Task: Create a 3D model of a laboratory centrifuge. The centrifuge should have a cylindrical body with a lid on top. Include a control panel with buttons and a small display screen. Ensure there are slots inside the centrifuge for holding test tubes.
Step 616:
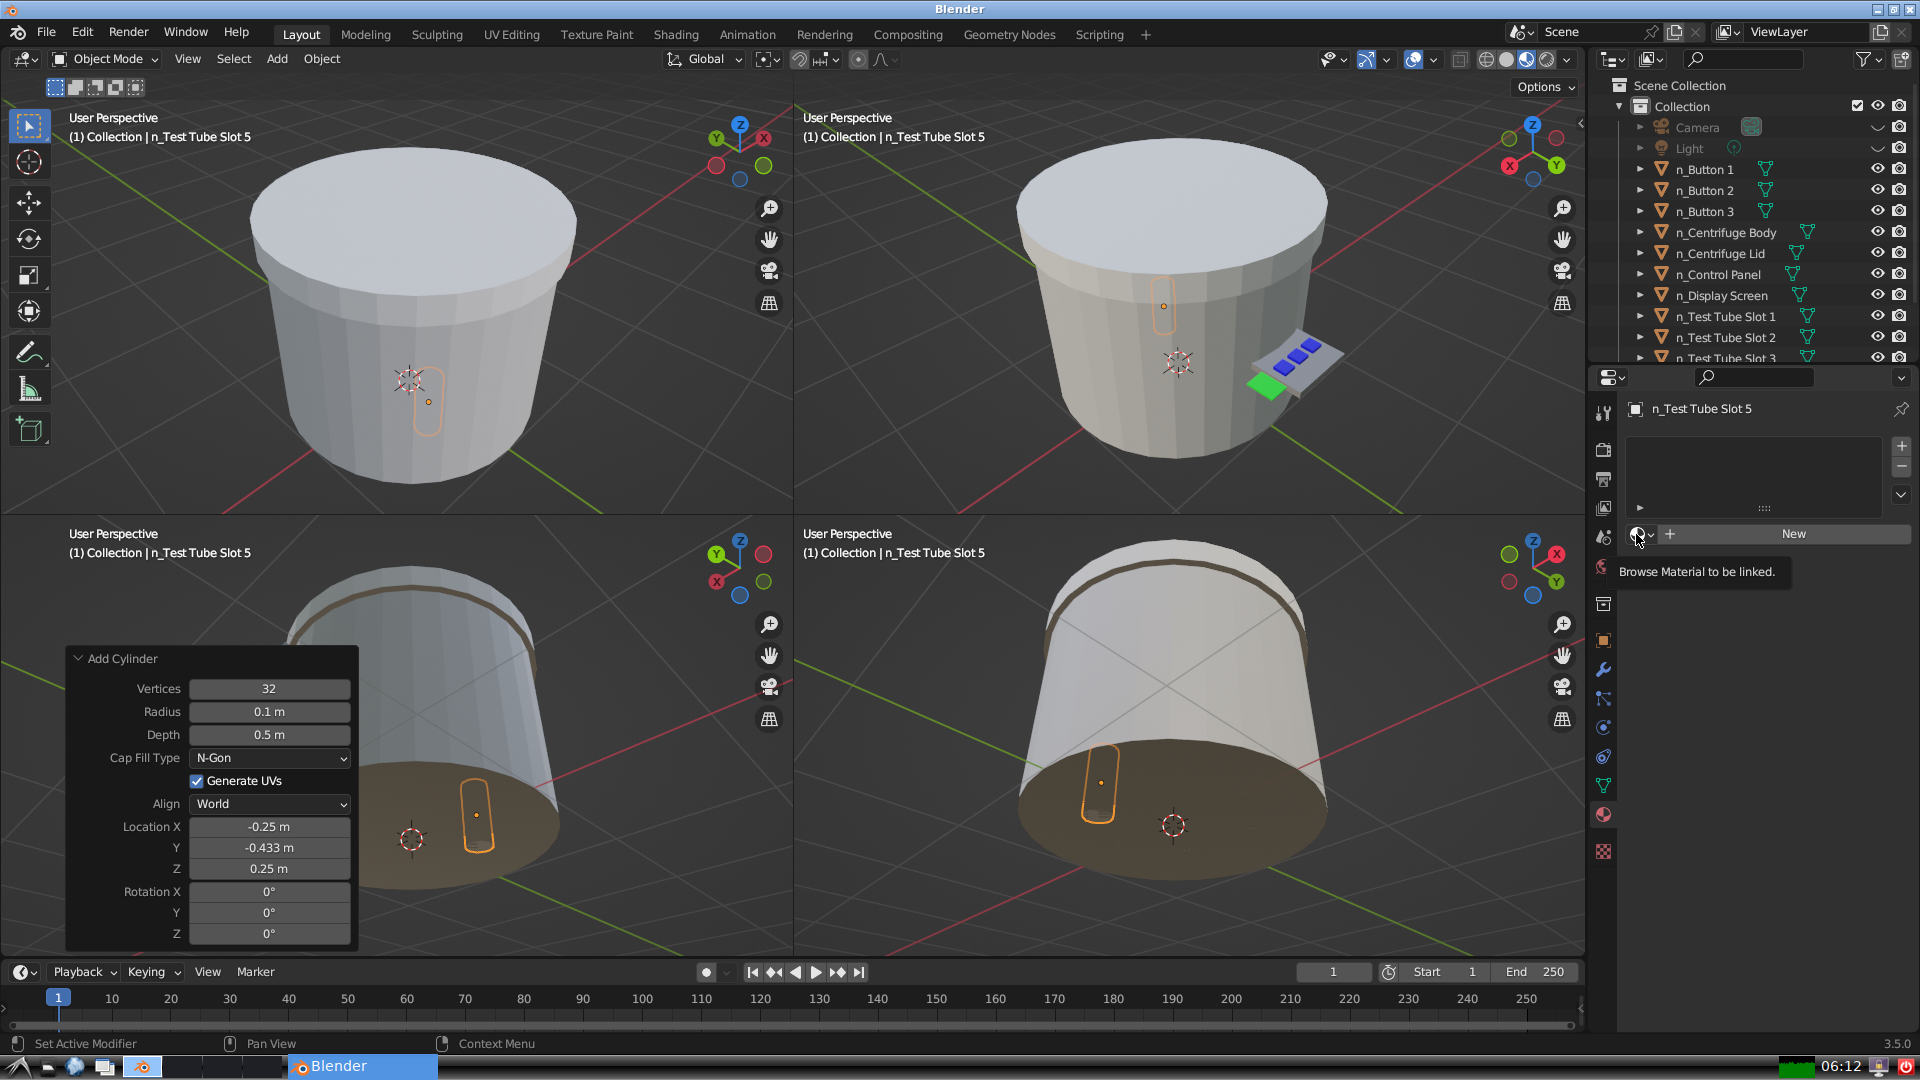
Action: click: no